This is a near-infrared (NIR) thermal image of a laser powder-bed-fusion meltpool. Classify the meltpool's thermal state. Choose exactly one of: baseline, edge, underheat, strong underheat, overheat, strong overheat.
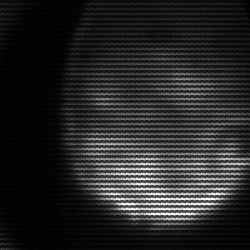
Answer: edge